Question: So I've been working on this android application which is basically an game. But I'm having a lot of trouble when it comes to processing answers in it.
I've seen apps that use buttons when making answers like I have indicated in the picture below.

I keep wondering how people do this. Do I need to make a different activity for each question; or is there a way that all these calculations could be done?
In total my question is,
If there is a library, or a game engine involved in doing this, then please indicate.
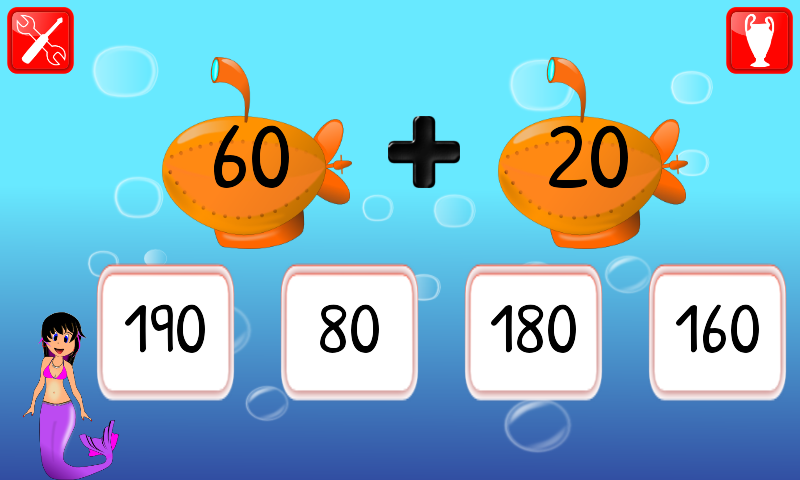
Answer: it will be Somehing like this:
'''
Button button = (Button) findViewByID(R.id.__);
if(////){
button.setText(int 1 + int 2 + "" or " ");
button.setBackgroundResource(R.drawable.green_background);
} else {
button.setText("you are wrong");
button.setBackgroundResource(R.drawable.red_background);
}
'''